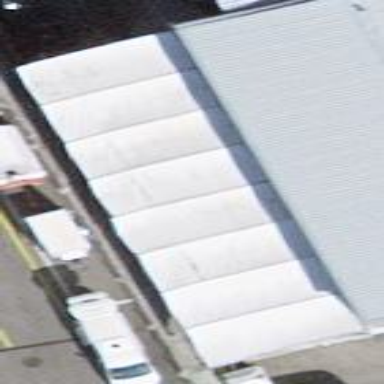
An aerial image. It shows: View of roof of building.